Question: Is it possible to hide a field in a SQL 2008 Report, based on the value of a parameter? I'm leaning towards a custom application and if push comes to shove I'll have do manually code each piece, but I would like to leverage SSRS as much as possible. I've included a screen shot of the report before it is populated. The area in red is what I would like to hide say, =iif(X=1,true,false)

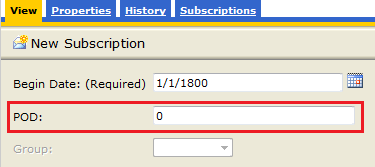
Answer: Set up the Expression In Text box Property >> Visibility >> Show or Hide on axpression.
'''
=iif(X=1,true,false)
'''
Hope this help..
<URL>
using SSRS manager, Parameter field cannot hide programtically. but you can create asp.net webform with SSRS report. <URL>